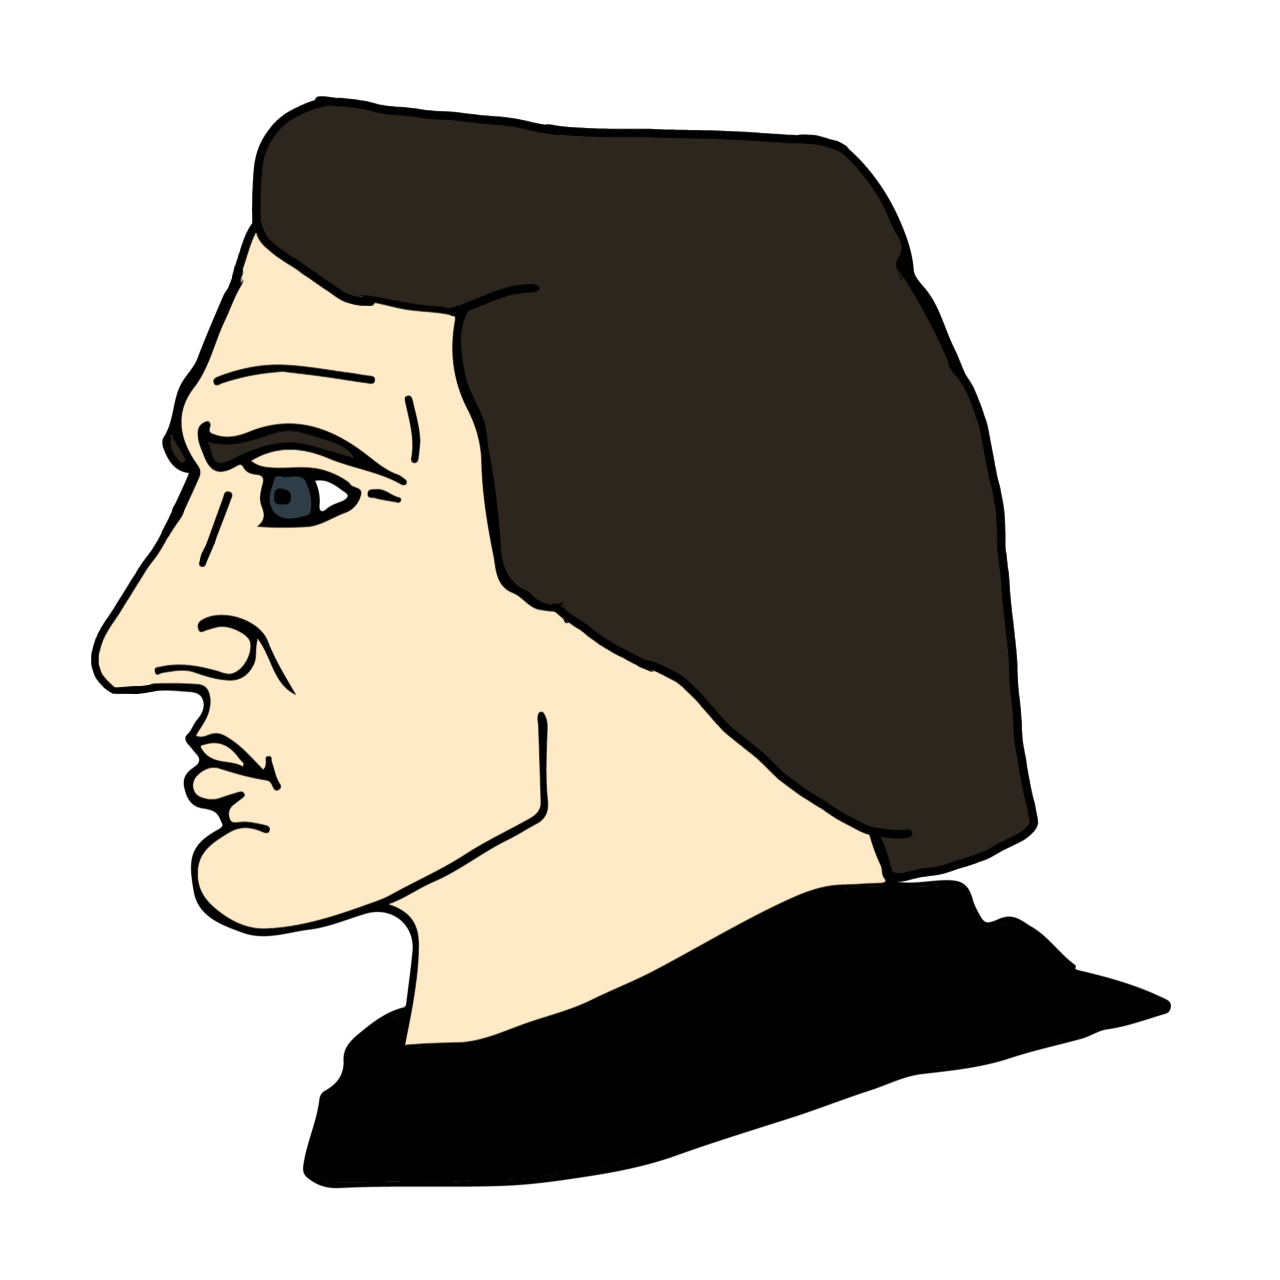
Label: 4_Yes_Chad